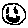
Label: smiley face